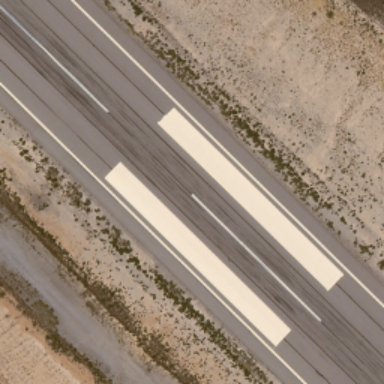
It is a straight runway with some mark lines on it .